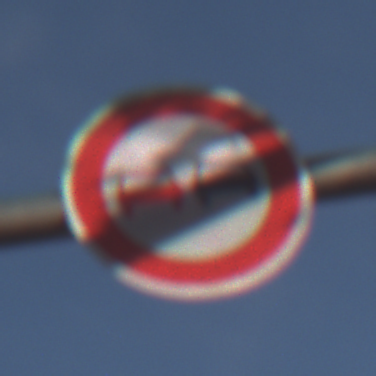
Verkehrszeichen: Ueberholverbot
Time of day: MorningAfternoon
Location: Outdoor (Special)
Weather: PartlyCloudy
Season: NotSpecified
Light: Natural